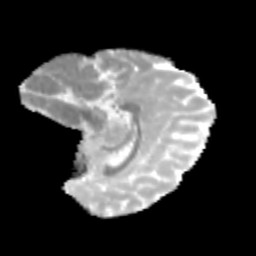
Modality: MD
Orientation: sagittal
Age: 10
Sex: female
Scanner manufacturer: siemens
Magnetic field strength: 3 T
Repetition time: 3.8 s
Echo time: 0.07 s